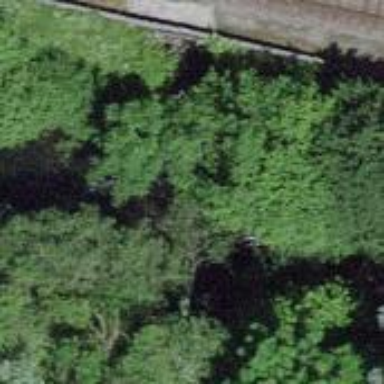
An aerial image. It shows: There is tunnel.